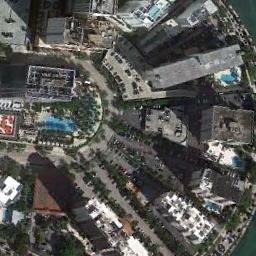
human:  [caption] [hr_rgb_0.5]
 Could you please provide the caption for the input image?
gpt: There are many dense tall buildings and several roads and many trees in a business district .

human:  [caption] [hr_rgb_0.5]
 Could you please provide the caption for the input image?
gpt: The commercial area is near a parking lot .

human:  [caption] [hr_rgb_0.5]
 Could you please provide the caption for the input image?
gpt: The buildings are of different sizes and colors .

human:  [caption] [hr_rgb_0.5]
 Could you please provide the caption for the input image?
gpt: A commercial area has many buildings, Pools, Trees and sports areas .

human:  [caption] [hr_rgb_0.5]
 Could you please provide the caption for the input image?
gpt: There are some white buildings and many green trees along the roads on a commercial area .